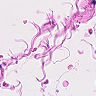
Metastatic tissue present: no